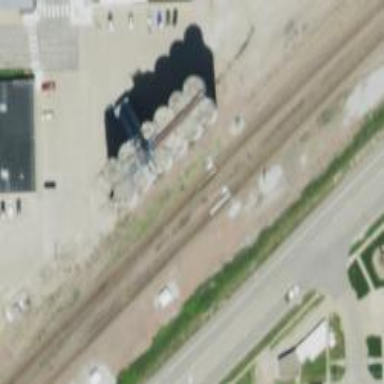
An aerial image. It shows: Railway siding with rails.